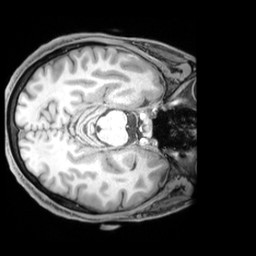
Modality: T1w
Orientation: axial
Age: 37
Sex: male
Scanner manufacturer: siemens
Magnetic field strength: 3 T
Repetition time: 1.97 s
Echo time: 0.00206 s